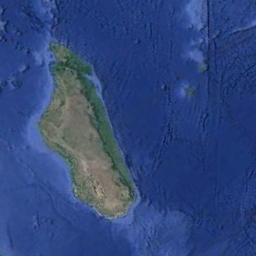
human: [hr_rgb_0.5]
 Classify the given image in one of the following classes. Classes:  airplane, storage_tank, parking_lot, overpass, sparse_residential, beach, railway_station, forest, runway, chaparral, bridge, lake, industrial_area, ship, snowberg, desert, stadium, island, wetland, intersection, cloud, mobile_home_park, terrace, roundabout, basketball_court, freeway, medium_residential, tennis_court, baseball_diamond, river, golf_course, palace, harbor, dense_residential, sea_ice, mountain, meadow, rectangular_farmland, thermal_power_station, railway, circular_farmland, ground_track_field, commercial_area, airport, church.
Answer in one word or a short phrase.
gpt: island